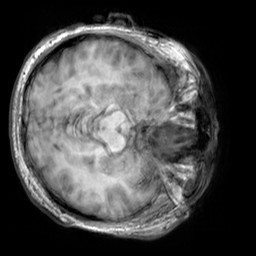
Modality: T1w
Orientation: axial
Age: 39
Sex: male
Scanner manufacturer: siemens
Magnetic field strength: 3 T
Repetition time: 2.3 s
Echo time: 0.00303 s